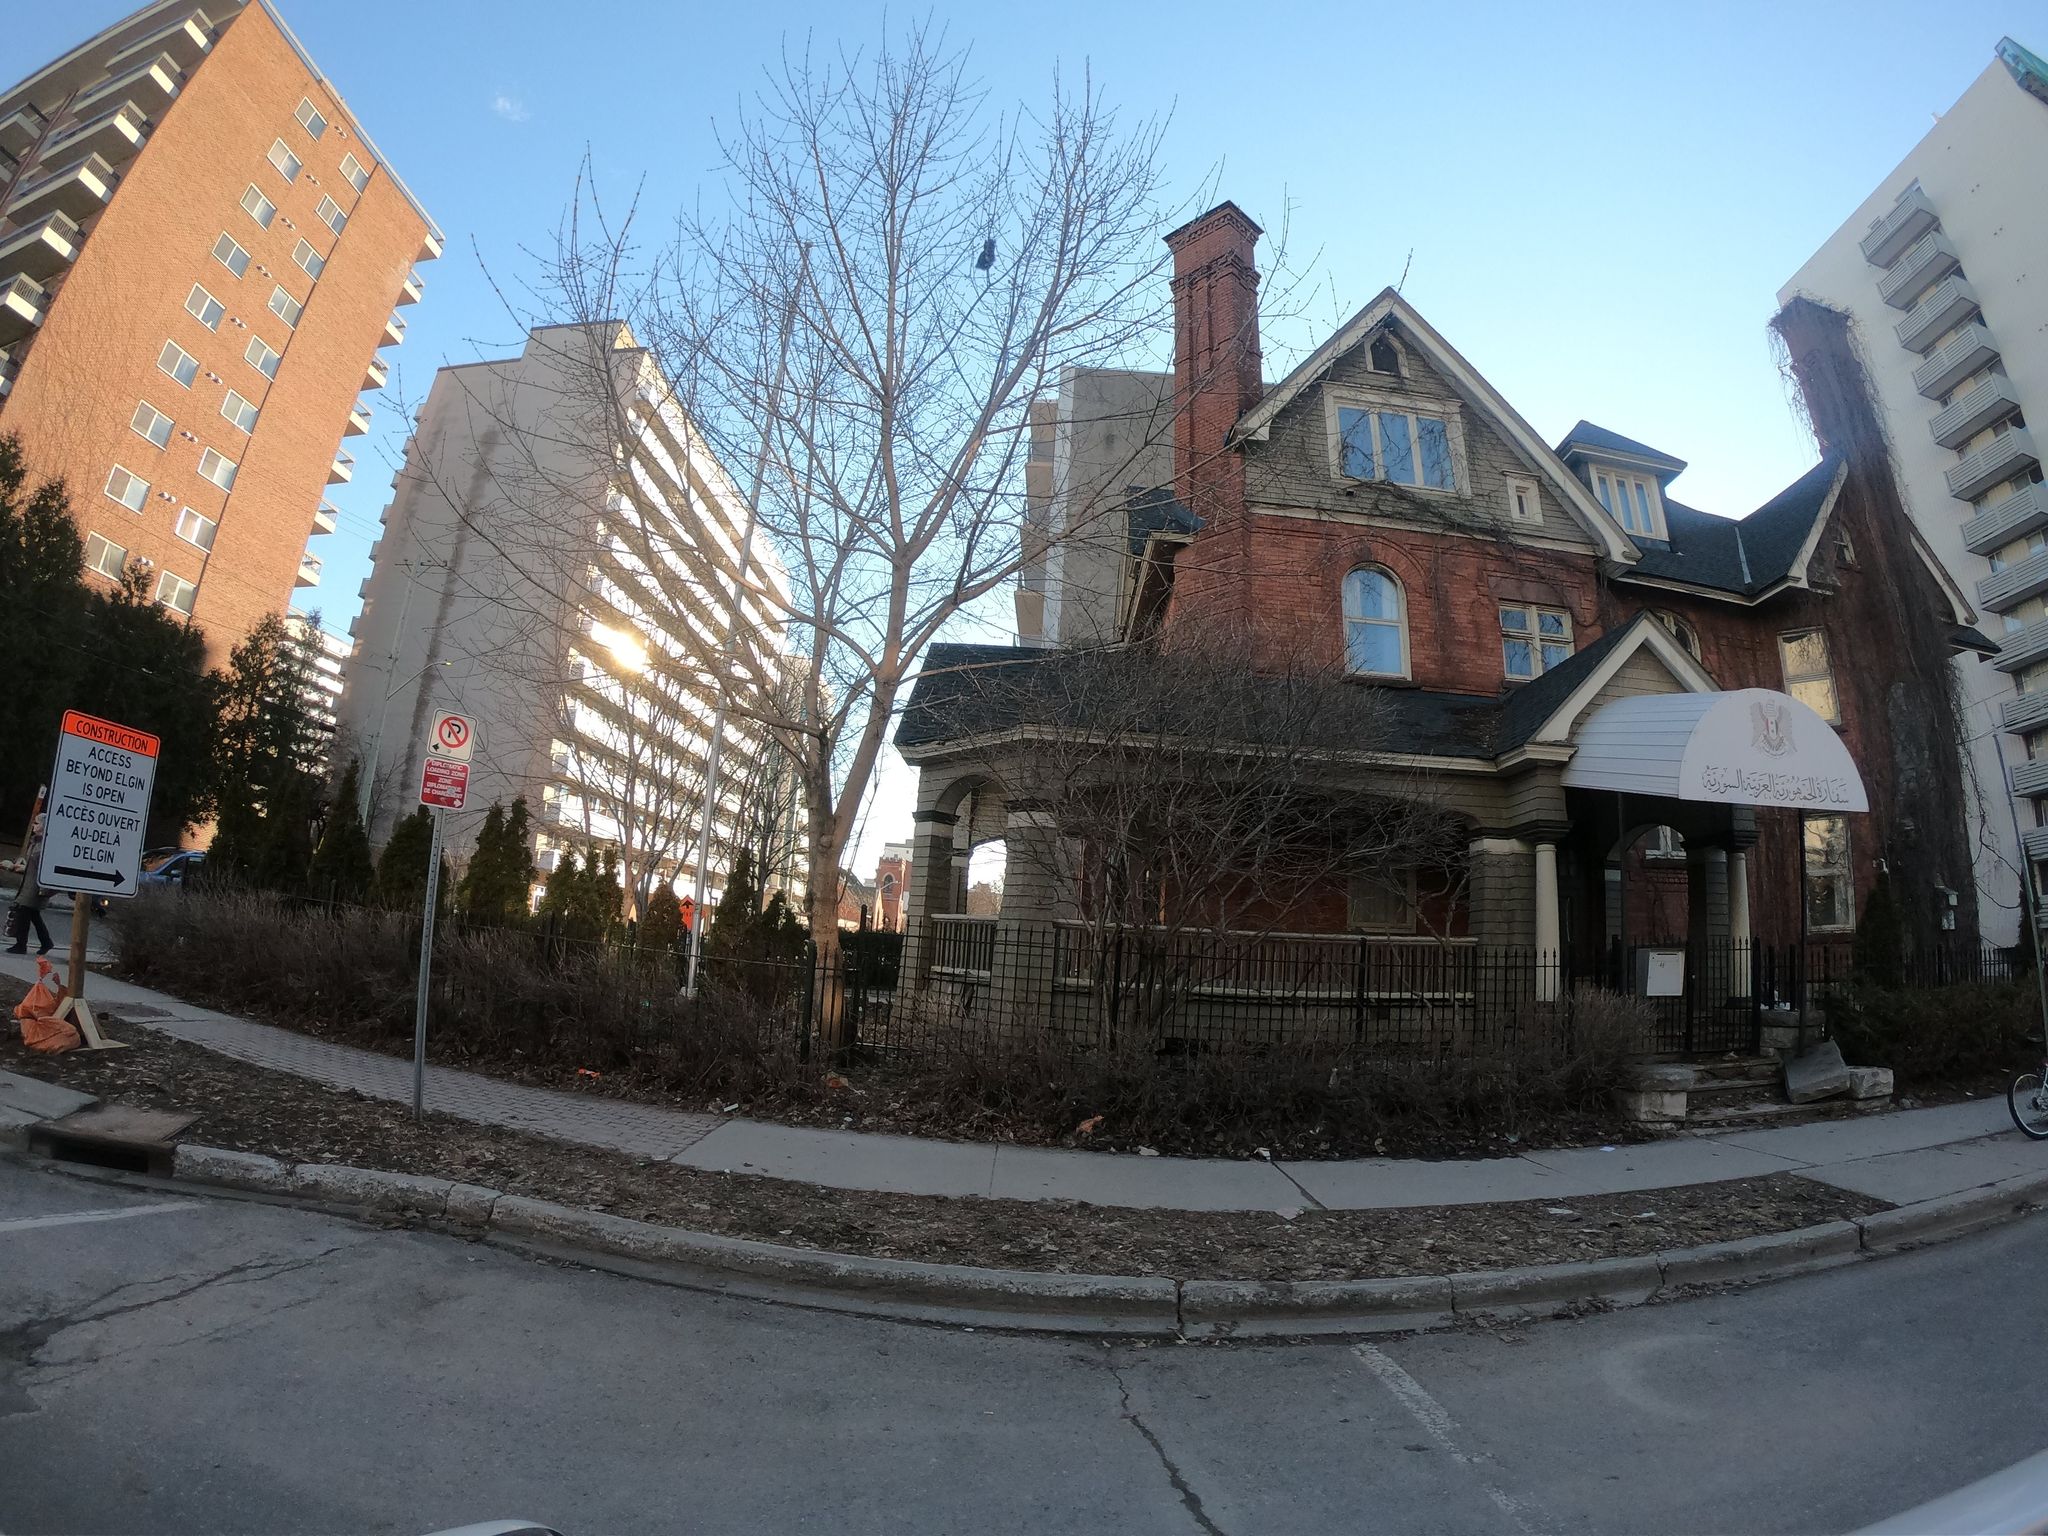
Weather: snowy
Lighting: day
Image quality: good
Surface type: driving surface
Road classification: residential
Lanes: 2
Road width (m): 1.5
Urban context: urban centre
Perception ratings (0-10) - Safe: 9.03, Lively: 7.31, Beautiful: 4.39, Boring: 2.56, Depressing: 3.85, Wealthy: 8.68